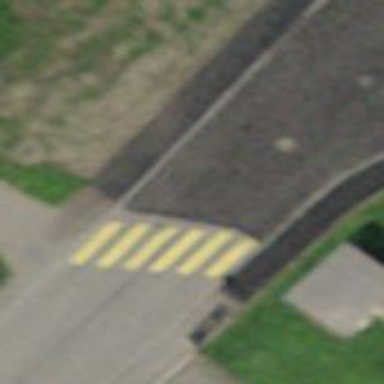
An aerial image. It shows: Zebra crossing on the road.